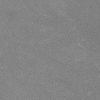
Atmospheric dust classification: dusty